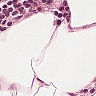
Metastatic tissue present: no